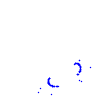
Particle: kaon